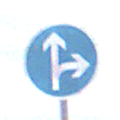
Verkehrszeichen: VorgeschriebeneFahrtrichtungGeradeausOderRechts
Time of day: Midday
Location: Outdoor (RoadRail)
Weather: PartlyCloudy
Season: NotSpecified
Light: Natural